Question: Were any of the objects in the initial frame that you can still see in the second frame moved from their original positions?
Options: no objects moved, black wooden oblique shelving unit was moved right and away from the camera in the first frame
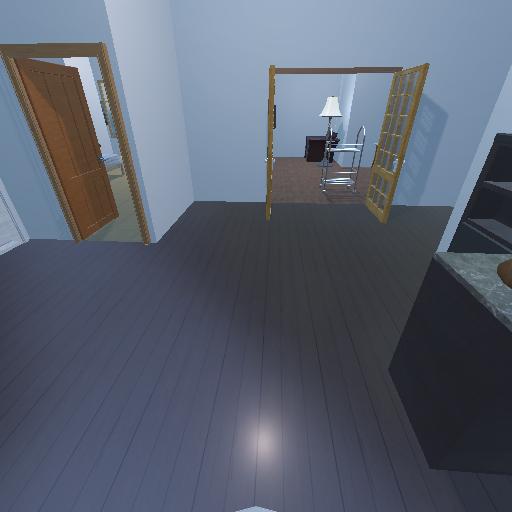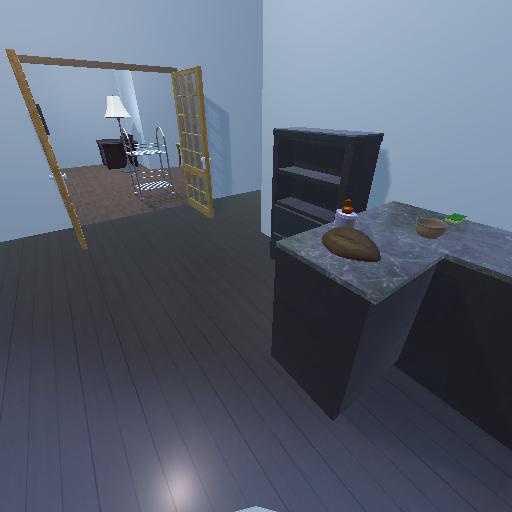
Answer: no objects moved